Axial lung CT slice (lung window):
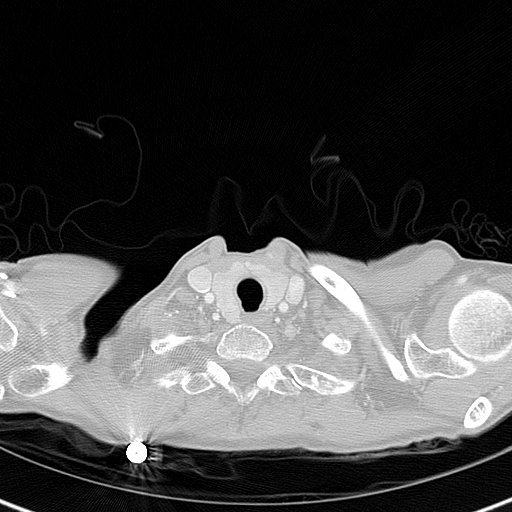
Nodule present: no